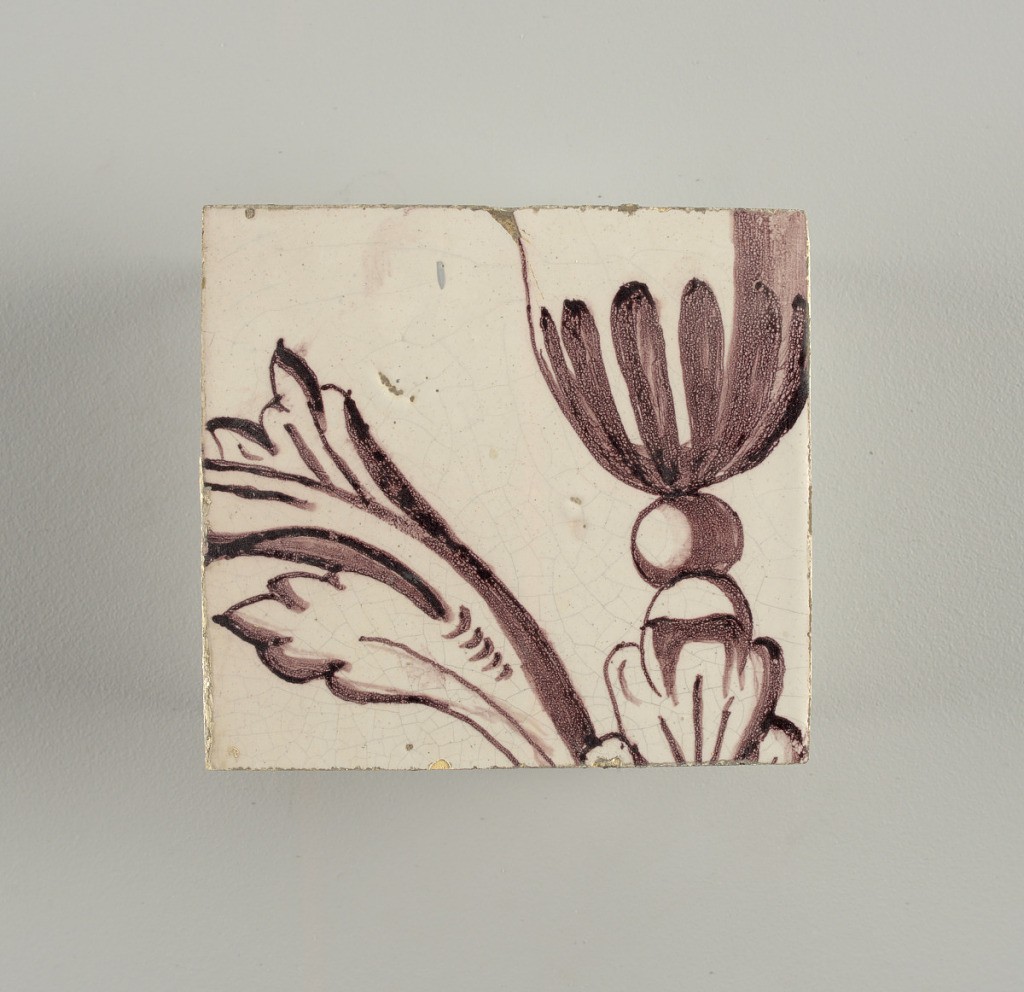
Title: Tile
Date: ca. 1725
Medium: Tin-glazed earthenware, underglaze manganese decoration
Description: Tile from upright rectangular panel of tiles; dark purple (manganese) on white ground showing arched framework; oval cartouche bearing double monogram (probably Lubert Adolf Torck), supported by pair of nude amors; pair of small amors holding crown above, borne by pair of female terms; surrounded by leafscrolls and foliations, with pair of flower-filled urns; top center, lunetted amor's head pendented with rosetted lattice cartouche.

To be used in Rozendaal Castel. Intended to be viewed inset into a wall- indicated by the inclusion of a trompe-l'oeil marbleized edge that surrounds three sides of the panel.